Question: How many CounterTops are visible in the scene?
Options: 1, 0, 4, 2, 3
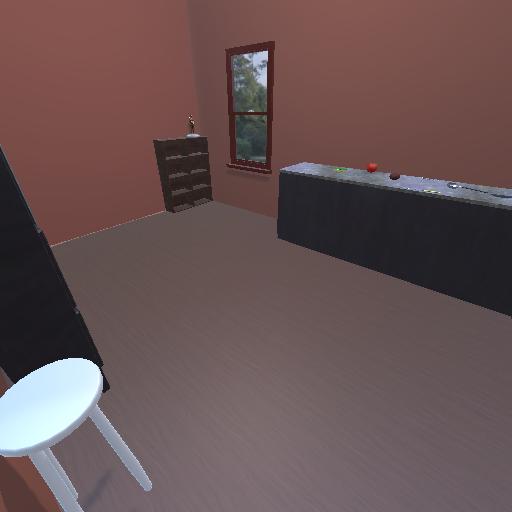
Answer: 1